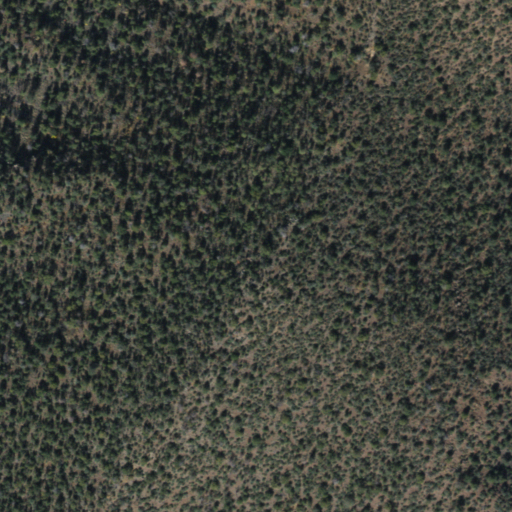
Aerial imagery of mountain in Arizona named Noland Mountain containing only evergreen forest